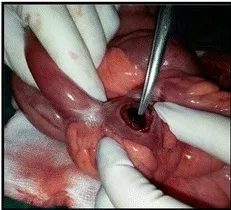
C; Enterotomy incision with enterolith.
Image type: medical_photograph (other_medical_photograph)